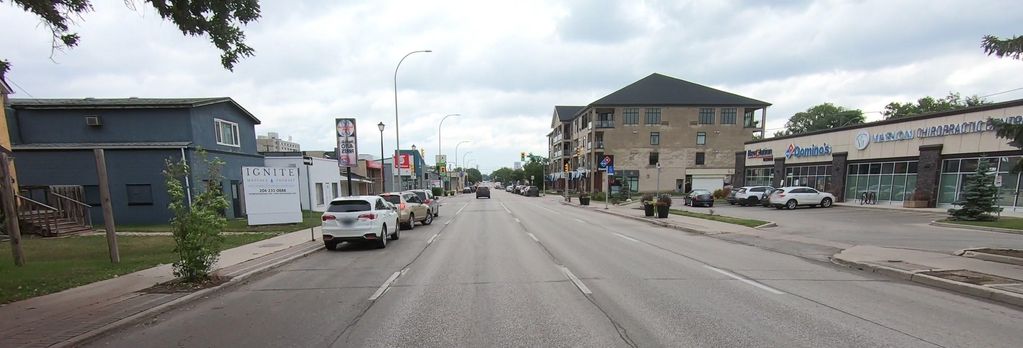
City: winnipeg